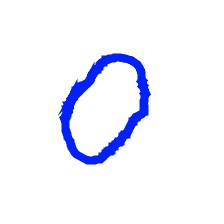
Shape: circle